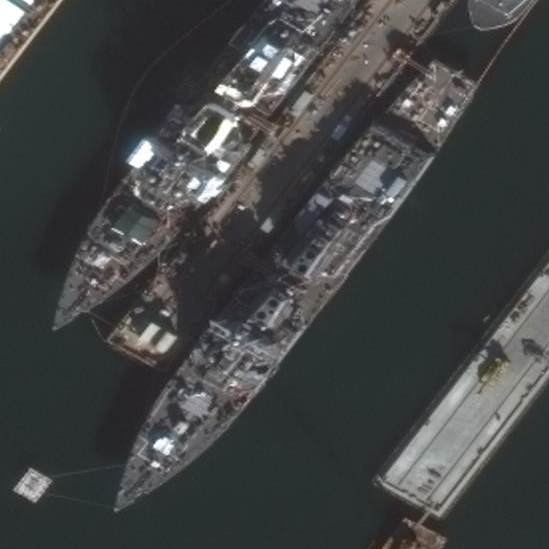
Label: Arleigh_Burke-class_destroyer